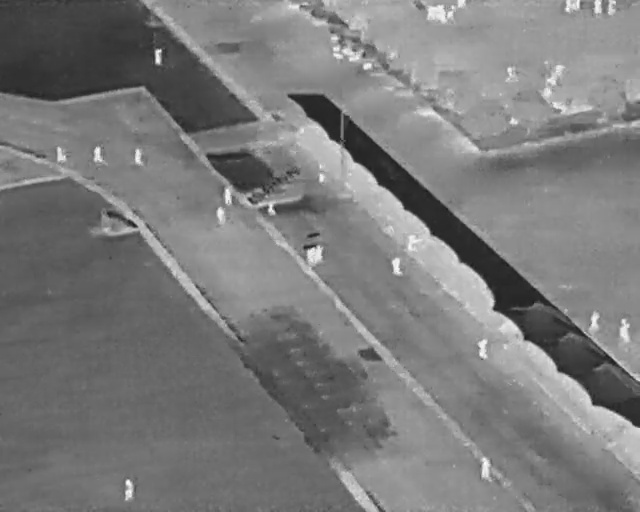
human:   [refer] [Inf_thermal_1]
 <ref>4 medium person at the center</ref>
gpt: <box>[[34, 37, 36, 39, 2], [33, 41, 35, 43, 2], [60, 50, 63, 53, 2], [48, 48, 51, 50, 2]]</box>

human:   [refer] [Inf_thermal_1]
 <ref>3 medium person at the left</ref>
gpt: <box>[[20, 29, 22, 31, 2], [13, 29, 16, 31, 2], [8, 29, 10, 31, 2]]</box>

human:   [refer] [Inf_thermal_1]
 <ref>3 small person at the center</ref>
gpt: <box>[[41, 39, 43, 41, 2], [47, 49, 49, 50, 2], [48, 33, 51, 34, 2]]</box>

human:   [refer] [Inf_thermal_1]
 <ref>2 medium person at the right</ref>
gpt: <box>[[73, 67, 77, 69, 2], [90, 61, 94, 63, 2]]</box>

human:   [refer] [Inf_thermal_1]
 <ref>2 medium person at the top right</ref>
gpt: <box>[[92, 0, 94, 2, 2], [94, 0, 96, 2, 2]]</box>